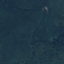
Land use / land cover: Forest